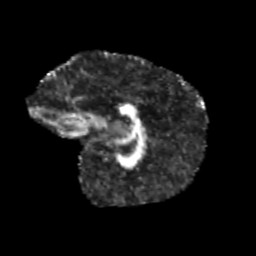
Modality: FA
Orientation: sagittal
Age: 10
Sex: female
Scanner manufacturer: siemens
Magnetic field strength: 3 T
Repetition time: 3.8 s
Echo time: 0.07 s